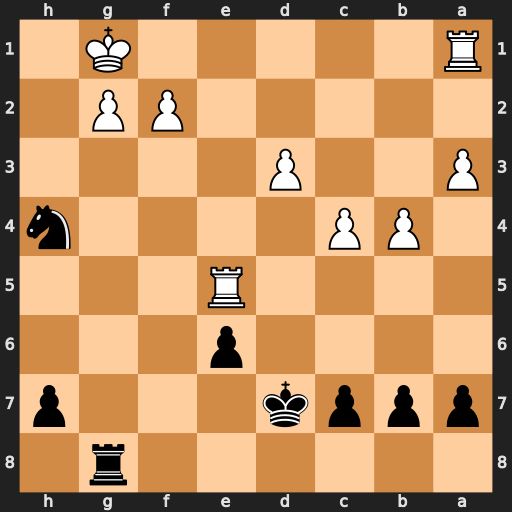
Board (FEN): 6r1/pppk3p/4p3/4R3/1PP4n/P2P4/5PP1/R5K1
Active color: b
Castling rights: -
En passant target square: -
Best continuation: Nf3+ Kf1 Nxe5